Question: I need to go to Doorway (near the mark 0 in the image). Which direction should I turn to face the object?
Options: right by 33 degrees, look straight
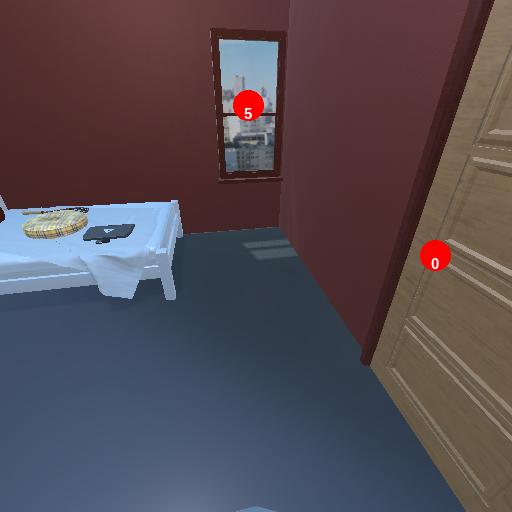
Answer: right by 33 degrees